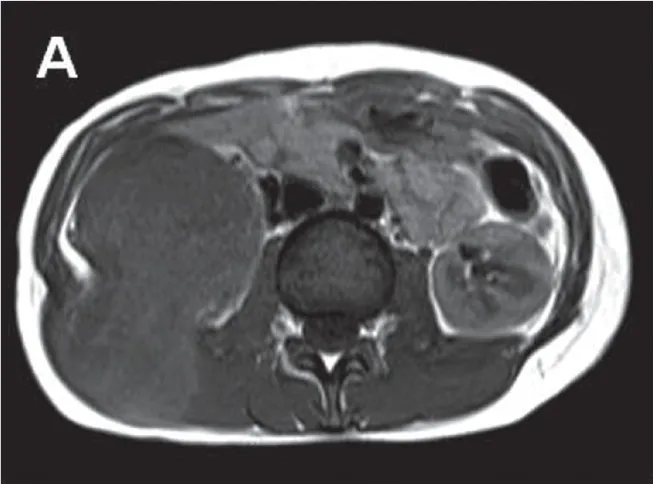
Magnetic resonance imaging demonstrated a tumor that had relatively smooth margin in the retoperitoneum exhibiting mainly high intensity on T1 weighting.
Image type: radiology (mri)